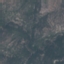
Land use / land cover: HerbaceousVegetation